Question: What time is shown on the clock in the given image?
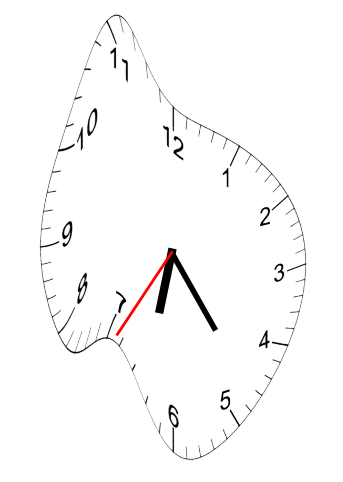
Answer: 06:23:35